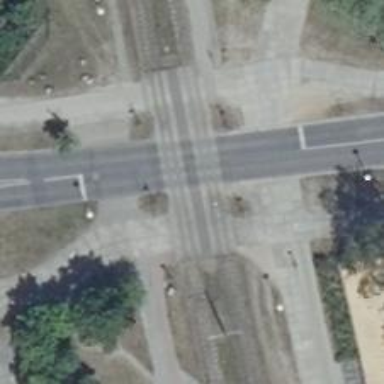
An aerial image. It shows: Tram crossing on the railway.